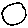
Label: circle